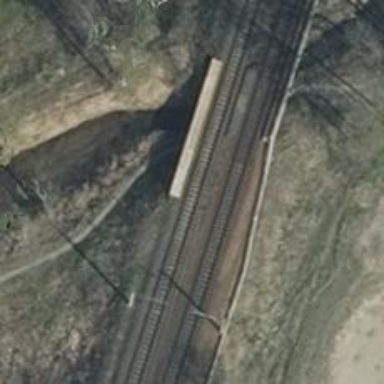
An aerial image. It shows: Railway bridge with electrified contact lines.